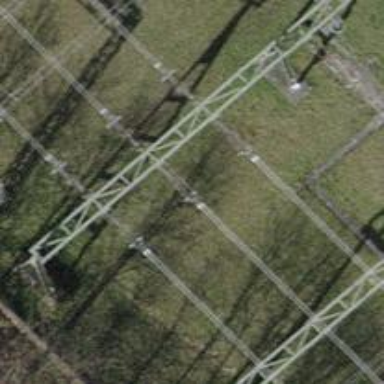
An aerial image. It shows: Power line carrying busbar.